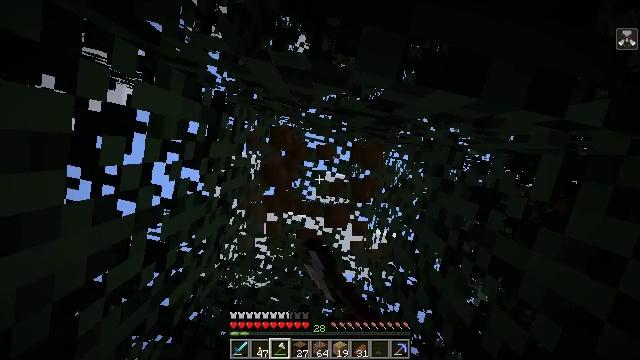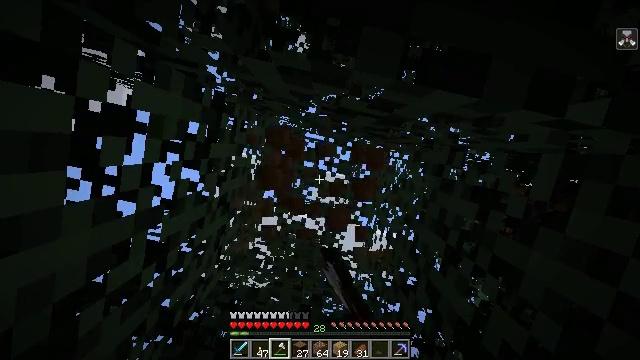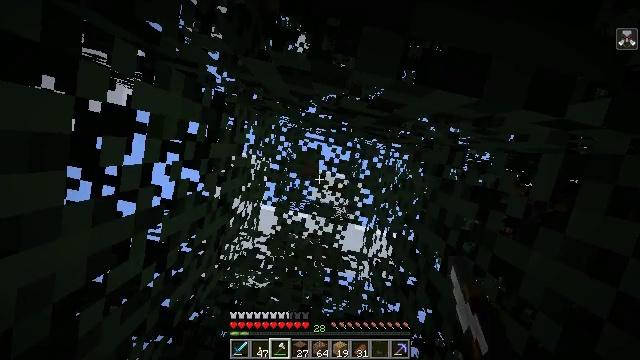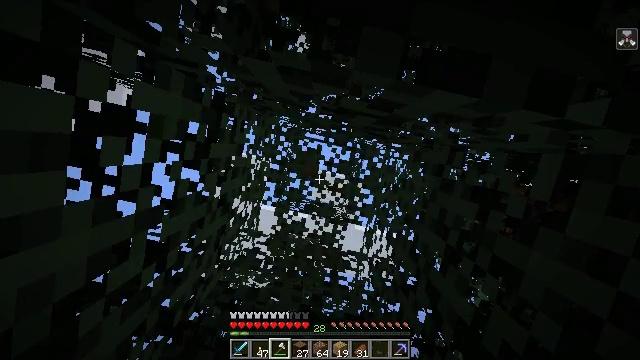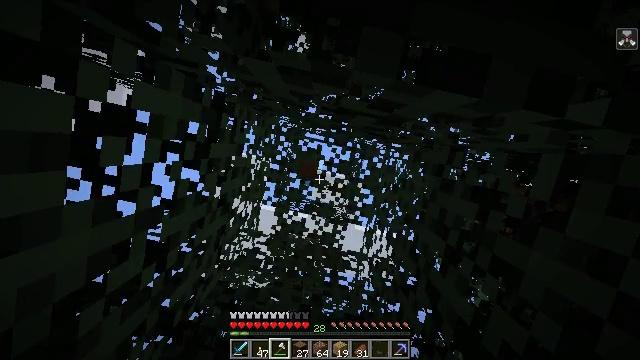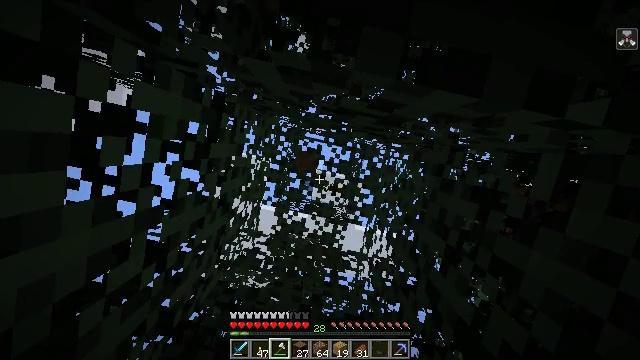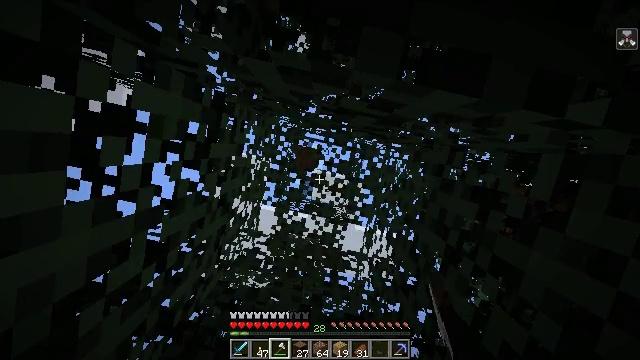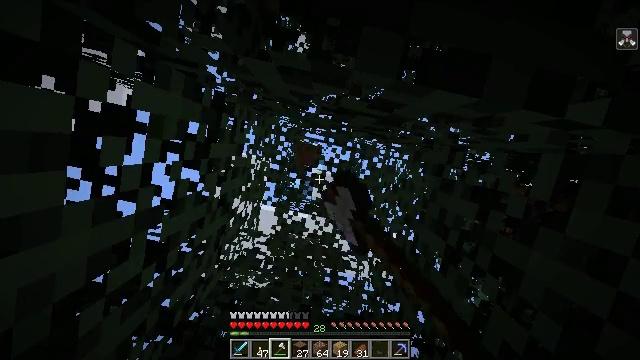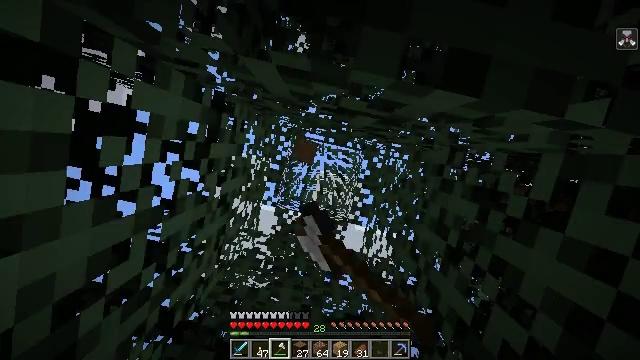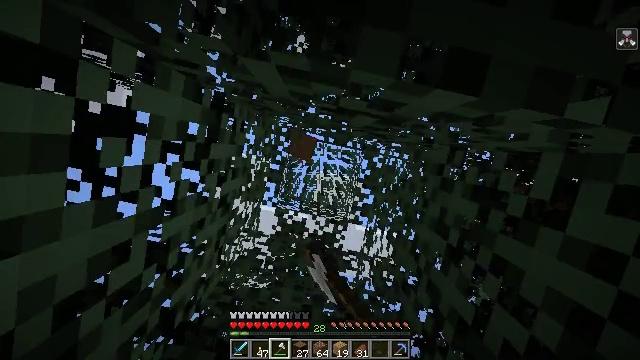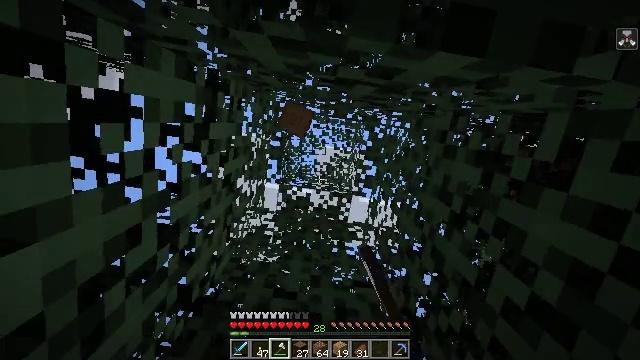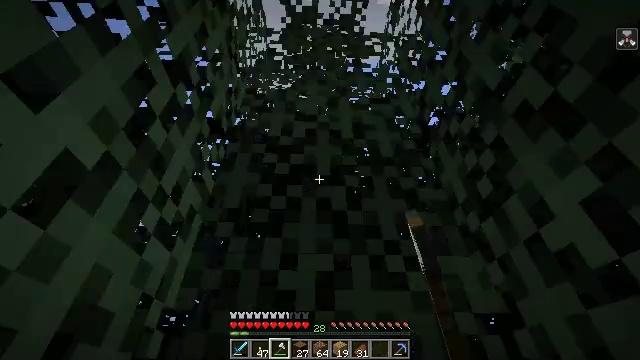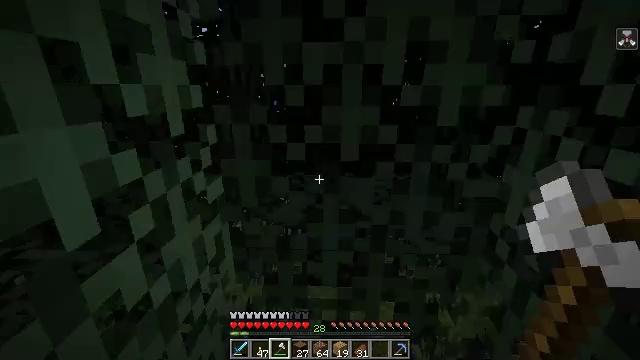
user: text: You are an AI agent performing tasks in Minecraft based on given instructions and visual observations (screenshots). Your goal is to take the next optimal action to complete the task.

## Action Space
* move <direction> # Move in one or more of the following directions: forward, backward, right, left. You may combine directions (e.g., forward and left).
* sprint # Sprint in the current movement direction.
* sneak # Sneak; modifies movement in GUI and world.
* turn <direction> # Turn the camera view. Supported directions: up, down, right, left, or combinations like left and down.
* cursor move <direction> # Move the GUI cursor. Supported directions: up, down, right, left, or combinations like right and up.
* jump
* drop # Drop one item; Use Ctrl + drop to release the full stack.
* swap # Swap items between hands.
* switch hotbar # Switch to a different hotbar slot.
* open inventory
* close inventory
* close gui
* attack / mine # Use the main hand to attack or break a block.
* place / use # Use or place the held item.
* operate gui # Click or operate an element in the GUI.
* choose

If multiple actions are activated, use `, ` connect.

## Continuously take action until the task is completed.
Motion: motion action
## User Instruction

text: Collect spruce leaves for landscaping.
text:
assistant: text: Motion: attack / mine
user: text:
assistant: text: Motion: attack / mine
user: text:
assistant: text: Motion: attack / mine
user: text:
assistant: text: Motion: attack / mine
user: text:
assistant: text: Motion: attack / mine
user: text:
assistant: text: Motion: attack / mine
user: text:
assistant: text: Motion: attack / mine
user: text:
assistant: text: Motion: attack / mine
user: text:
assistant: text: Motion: attack / mine
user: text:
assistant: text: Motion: turn left and down
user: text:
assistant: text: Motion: turn left and down
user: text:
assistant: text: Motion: turn left and down
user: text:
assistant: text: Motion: turn left